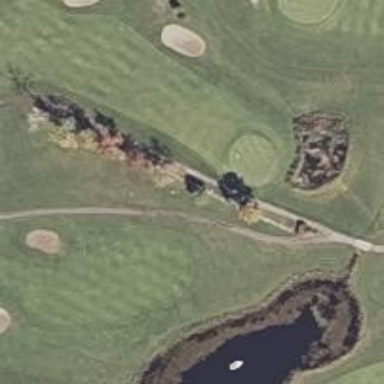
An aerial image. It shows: View of golf hole.